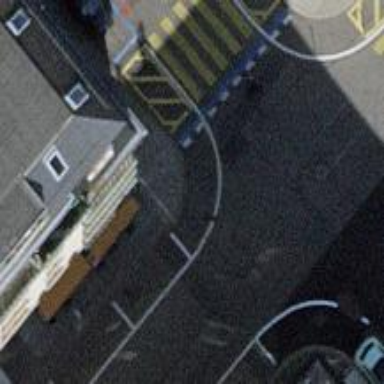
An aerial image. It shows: Kerb serving as barrier.